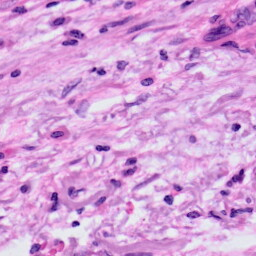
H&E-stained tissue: Skin